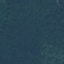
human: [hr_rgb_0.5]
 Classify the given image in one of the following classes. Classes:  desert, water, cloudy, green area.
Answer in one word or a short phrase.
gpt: green area